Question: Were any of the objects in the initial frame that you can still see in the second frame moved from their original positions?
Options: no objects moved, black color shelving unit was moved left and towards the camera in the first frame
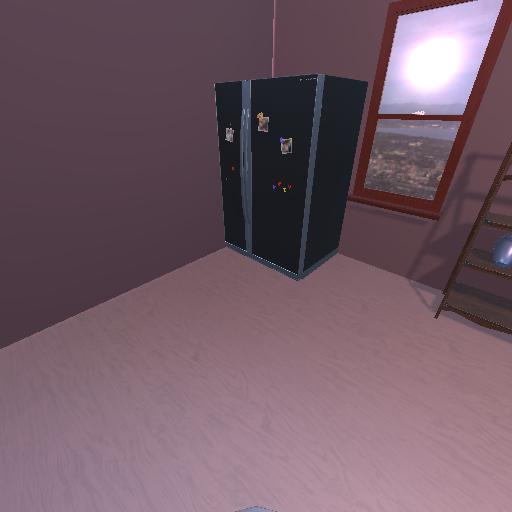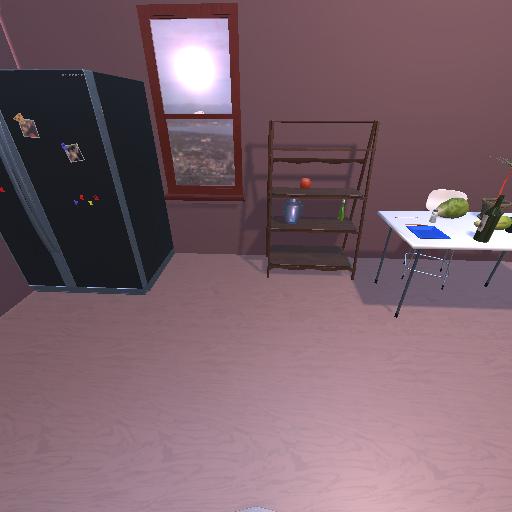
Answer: no objects moved